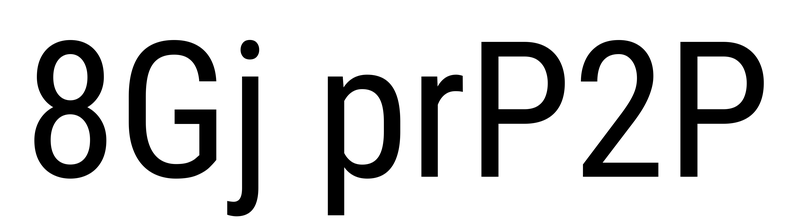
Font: Roboto_Condensed_Regular